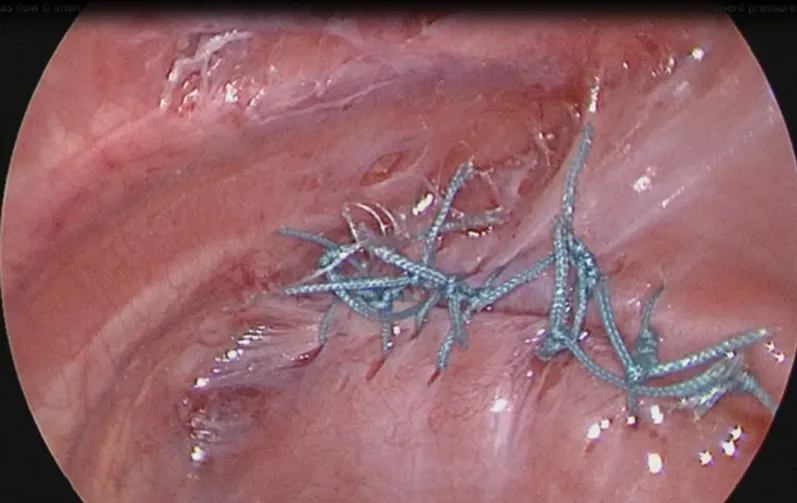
Primary closure of diaphragmatic defect.
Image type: endoscopy (gi_endoscopy)